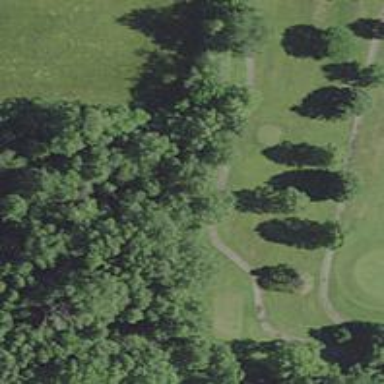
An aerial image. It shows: Service road designated as golf cart path.